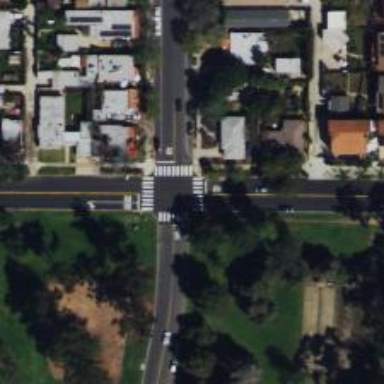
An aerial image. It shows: Marked road crossing.